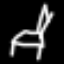
Label: chair